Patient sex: M
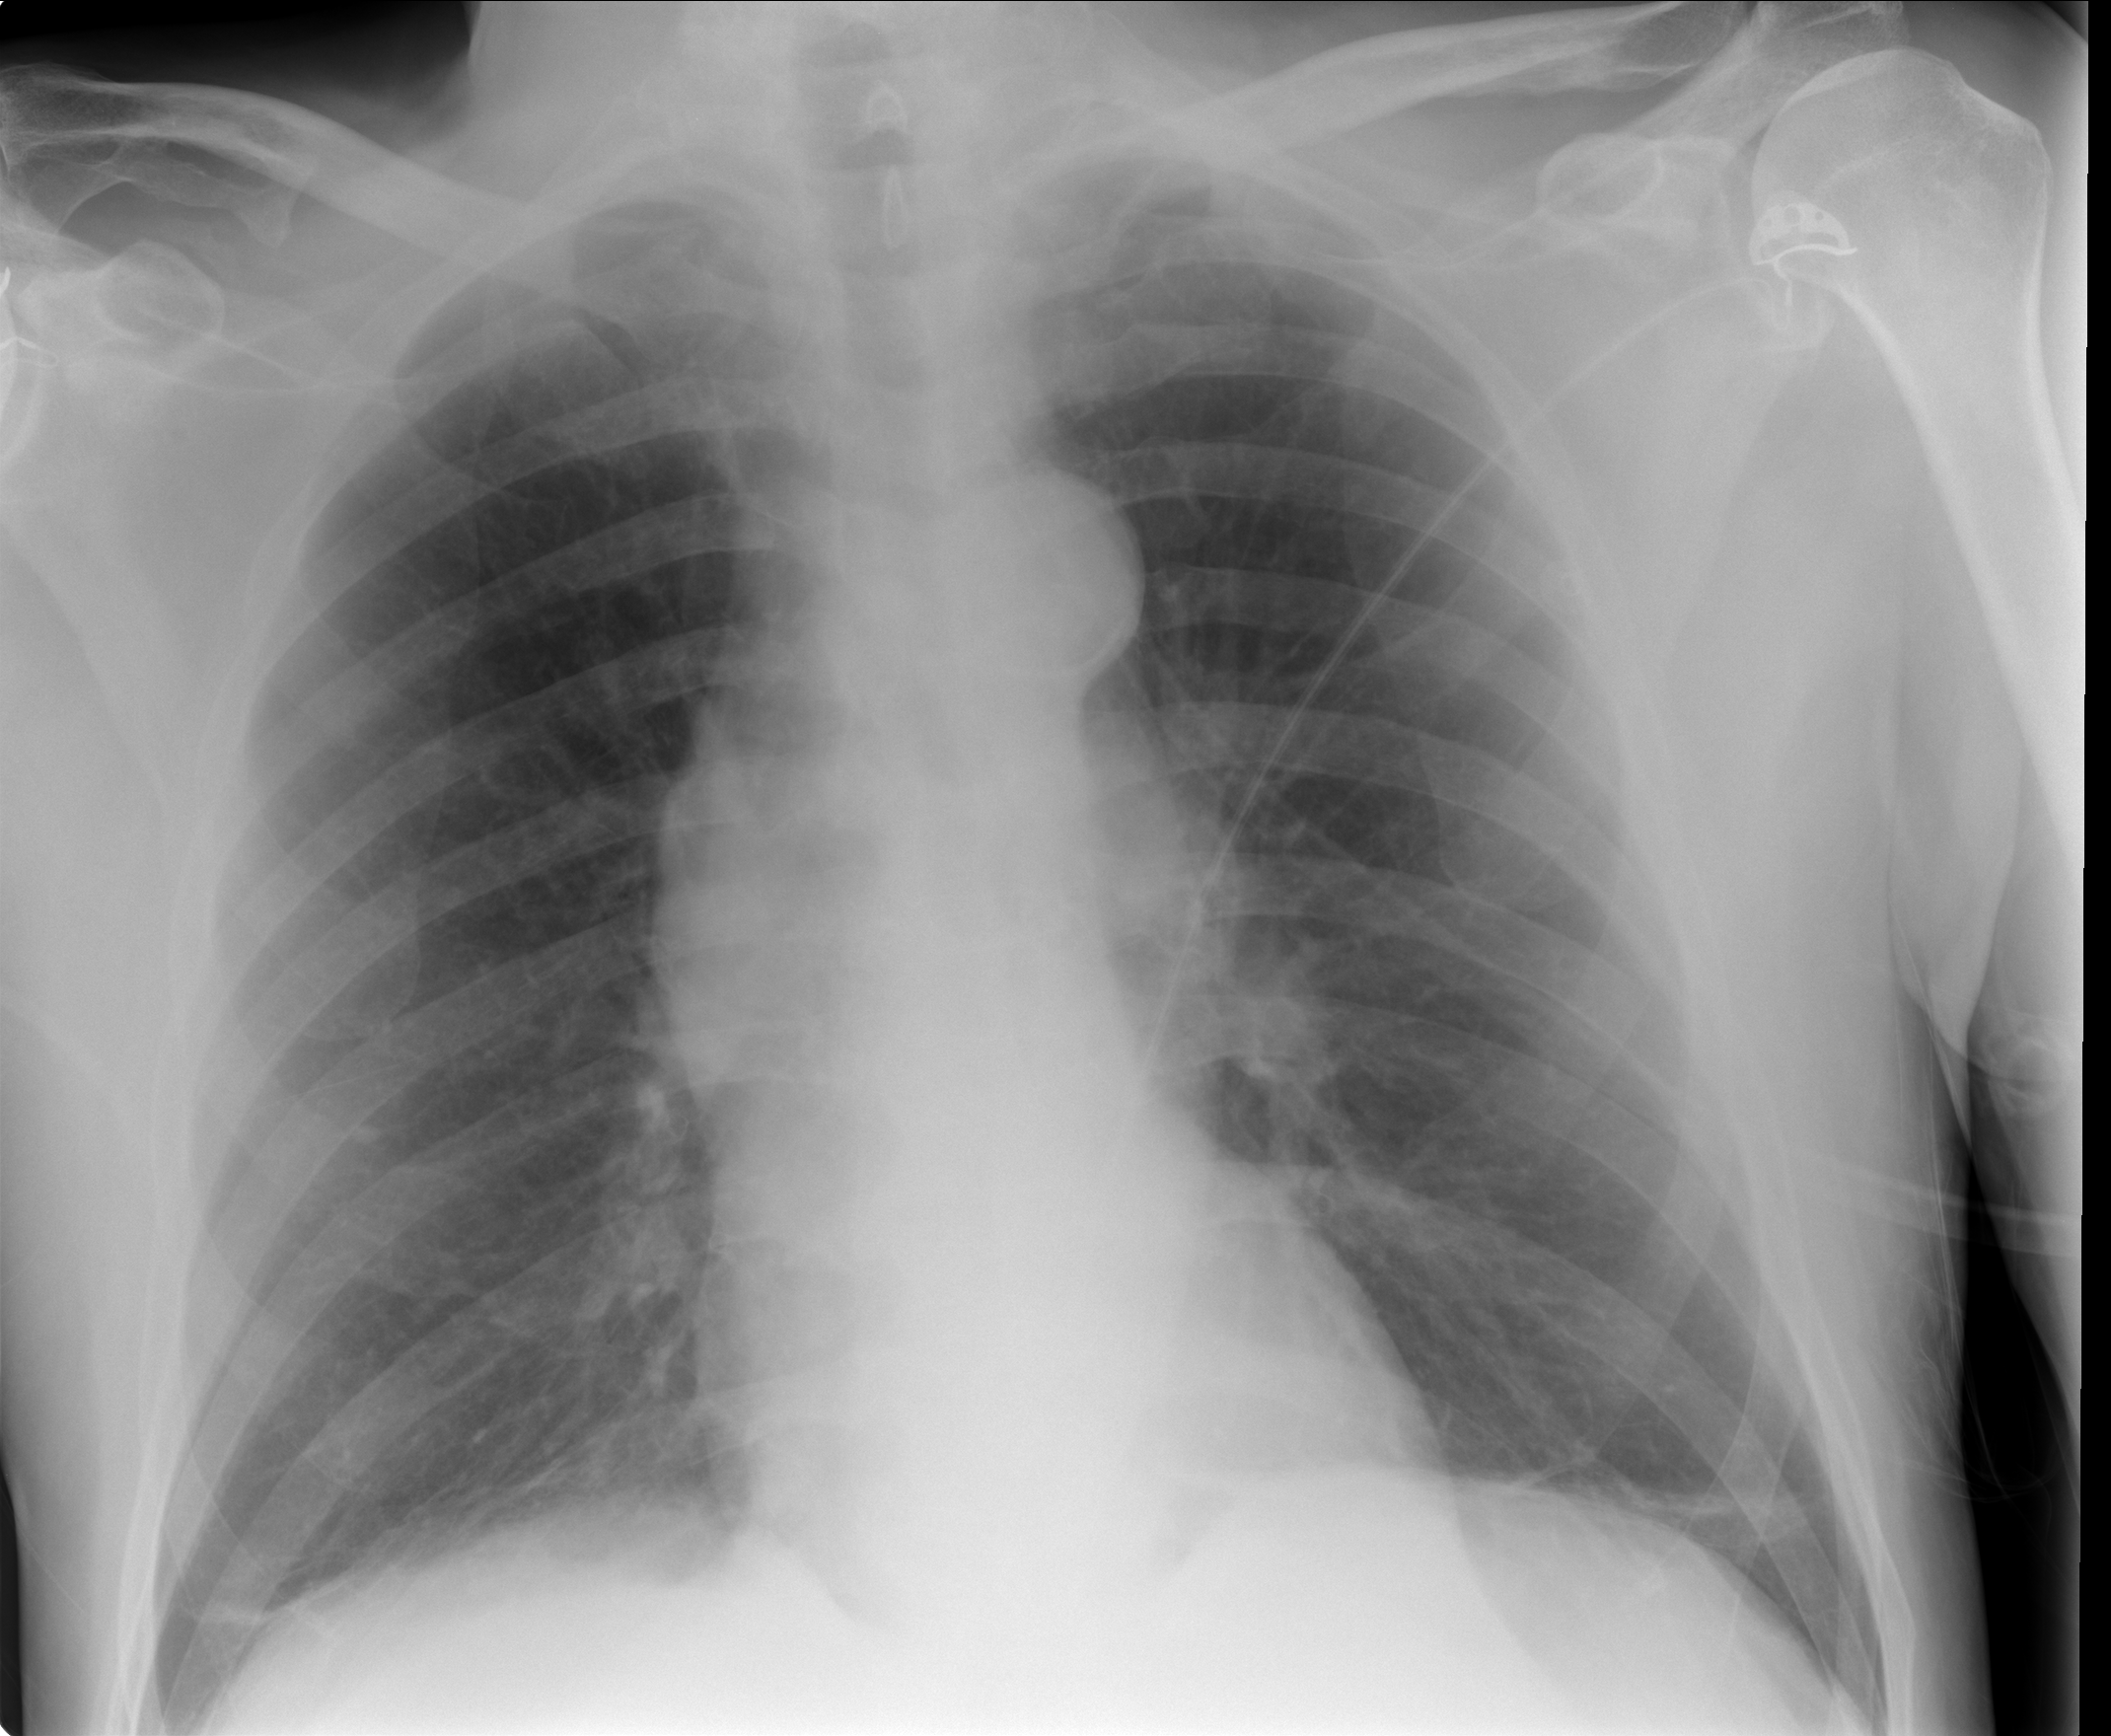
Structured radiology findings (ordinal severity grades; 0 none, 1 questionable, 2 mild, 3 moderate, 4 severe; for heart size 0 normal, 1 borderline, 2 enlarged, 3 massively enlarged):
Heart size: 0
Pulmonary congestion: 0
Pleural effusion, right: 0
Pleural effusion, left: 0
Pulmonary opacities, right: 0
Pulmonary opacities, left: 0
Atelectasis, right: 1
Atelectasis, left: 1